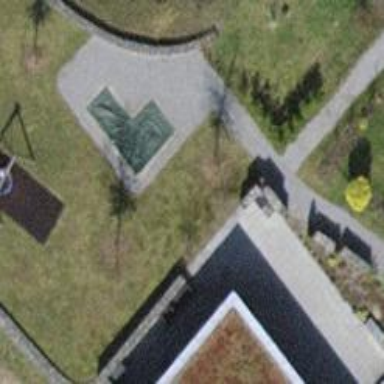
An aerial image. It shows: Sandpit at the playground.